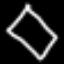
Label: diamond